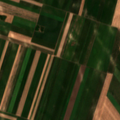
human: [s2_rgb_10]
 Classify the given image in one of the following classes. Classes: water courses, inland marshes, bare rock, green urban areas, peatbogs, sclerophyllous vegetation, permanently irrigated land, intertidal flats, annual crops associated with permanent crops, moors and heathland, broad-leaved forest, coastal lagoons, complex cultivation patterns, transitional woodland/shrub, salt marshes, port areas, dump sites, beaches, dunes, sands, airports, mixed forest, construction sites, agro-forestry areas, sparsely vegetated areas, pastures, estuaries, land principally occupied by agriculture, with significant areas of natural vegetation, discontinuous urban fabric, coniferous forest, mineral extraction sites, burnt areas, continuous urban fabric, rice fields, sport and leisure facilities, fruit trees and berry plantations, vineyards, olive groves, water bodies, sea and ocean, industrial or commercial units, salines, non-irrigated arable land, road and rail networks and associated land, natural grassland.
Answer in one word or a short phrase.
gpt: non-irrigated arable land